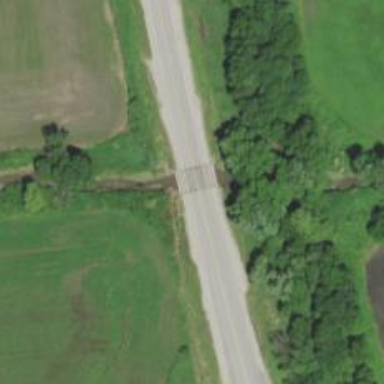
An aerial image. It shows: Asphalt road classified as trunk highway.